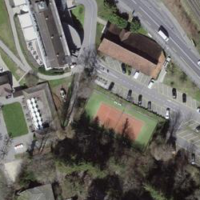
EUNIS habitat code: 53
Species observed at this site:
Lysimachia punctata